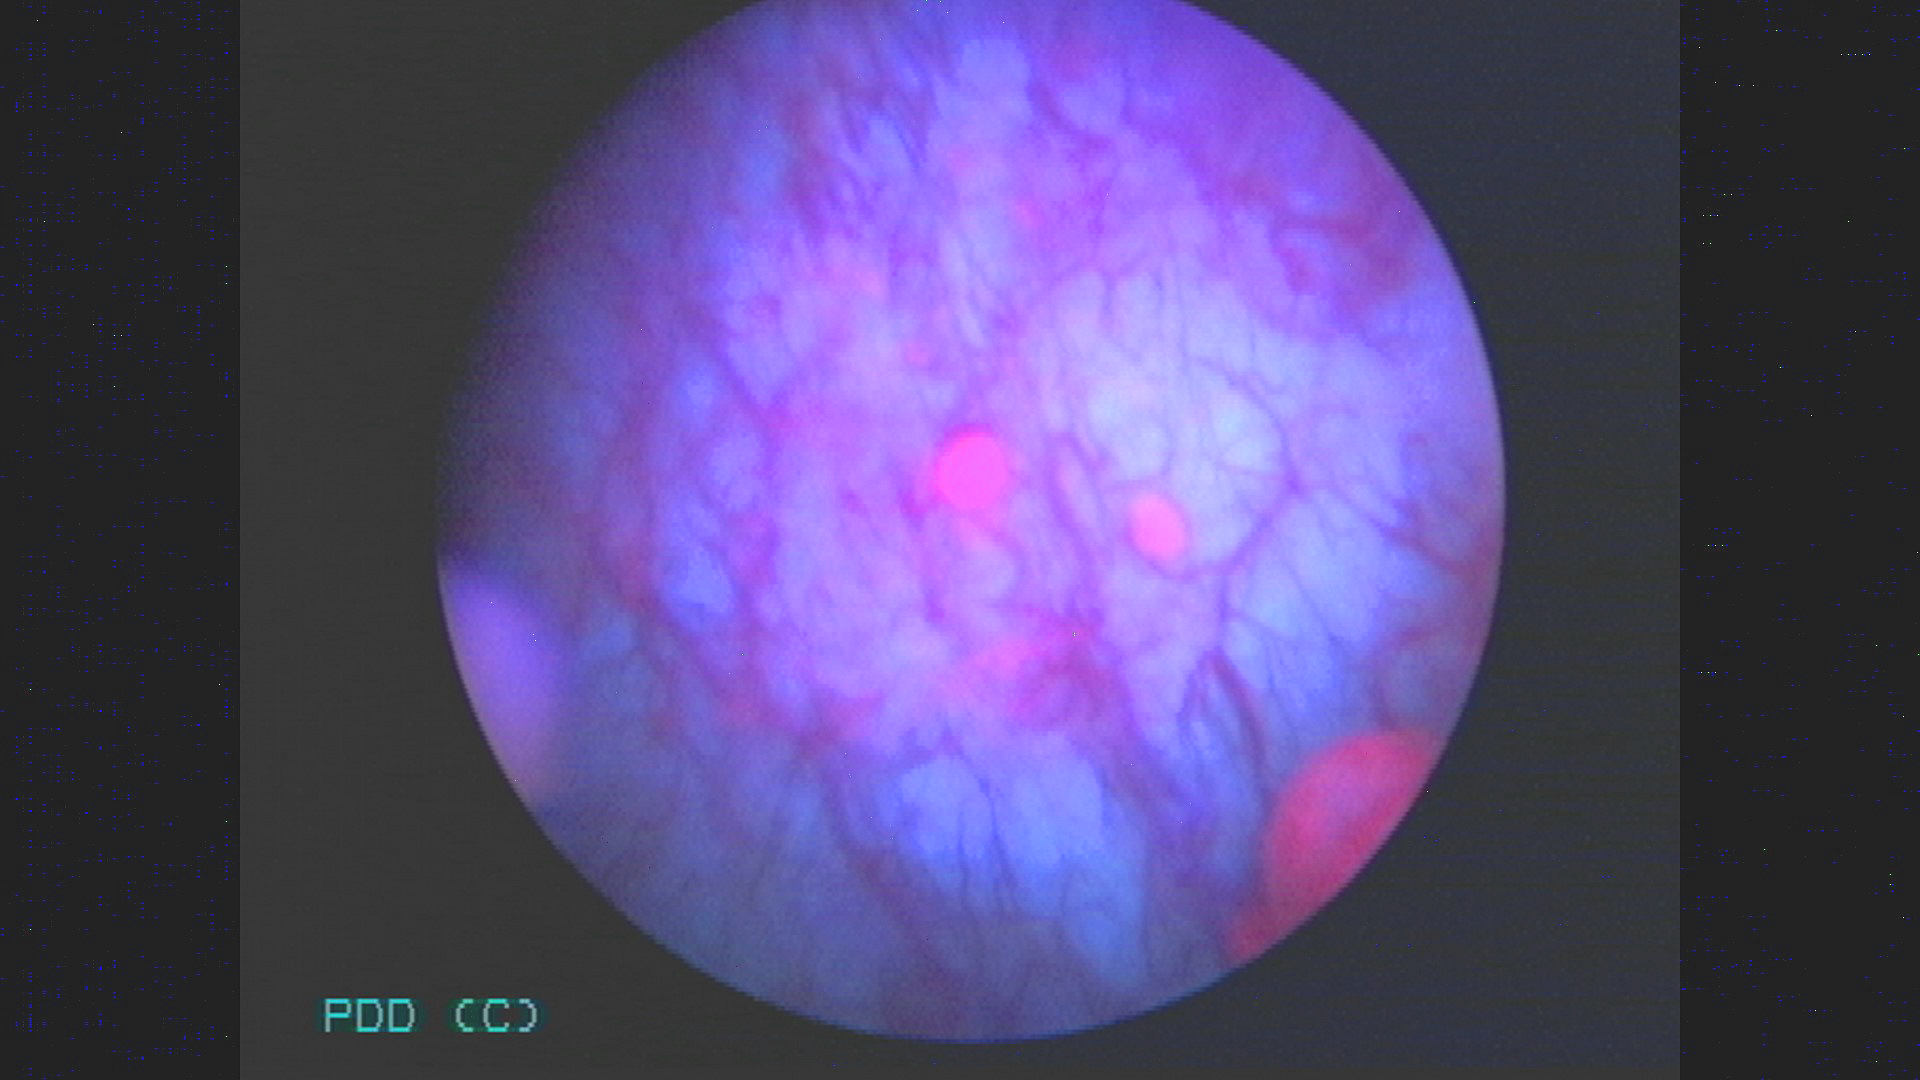
Modality: BLC
Class: Malignant
Subclass: HighGradePapillary
Lesion: L1
Stage: Ta
Morphology: Non-papillary
Bladder cancer association: Yes